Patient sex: M
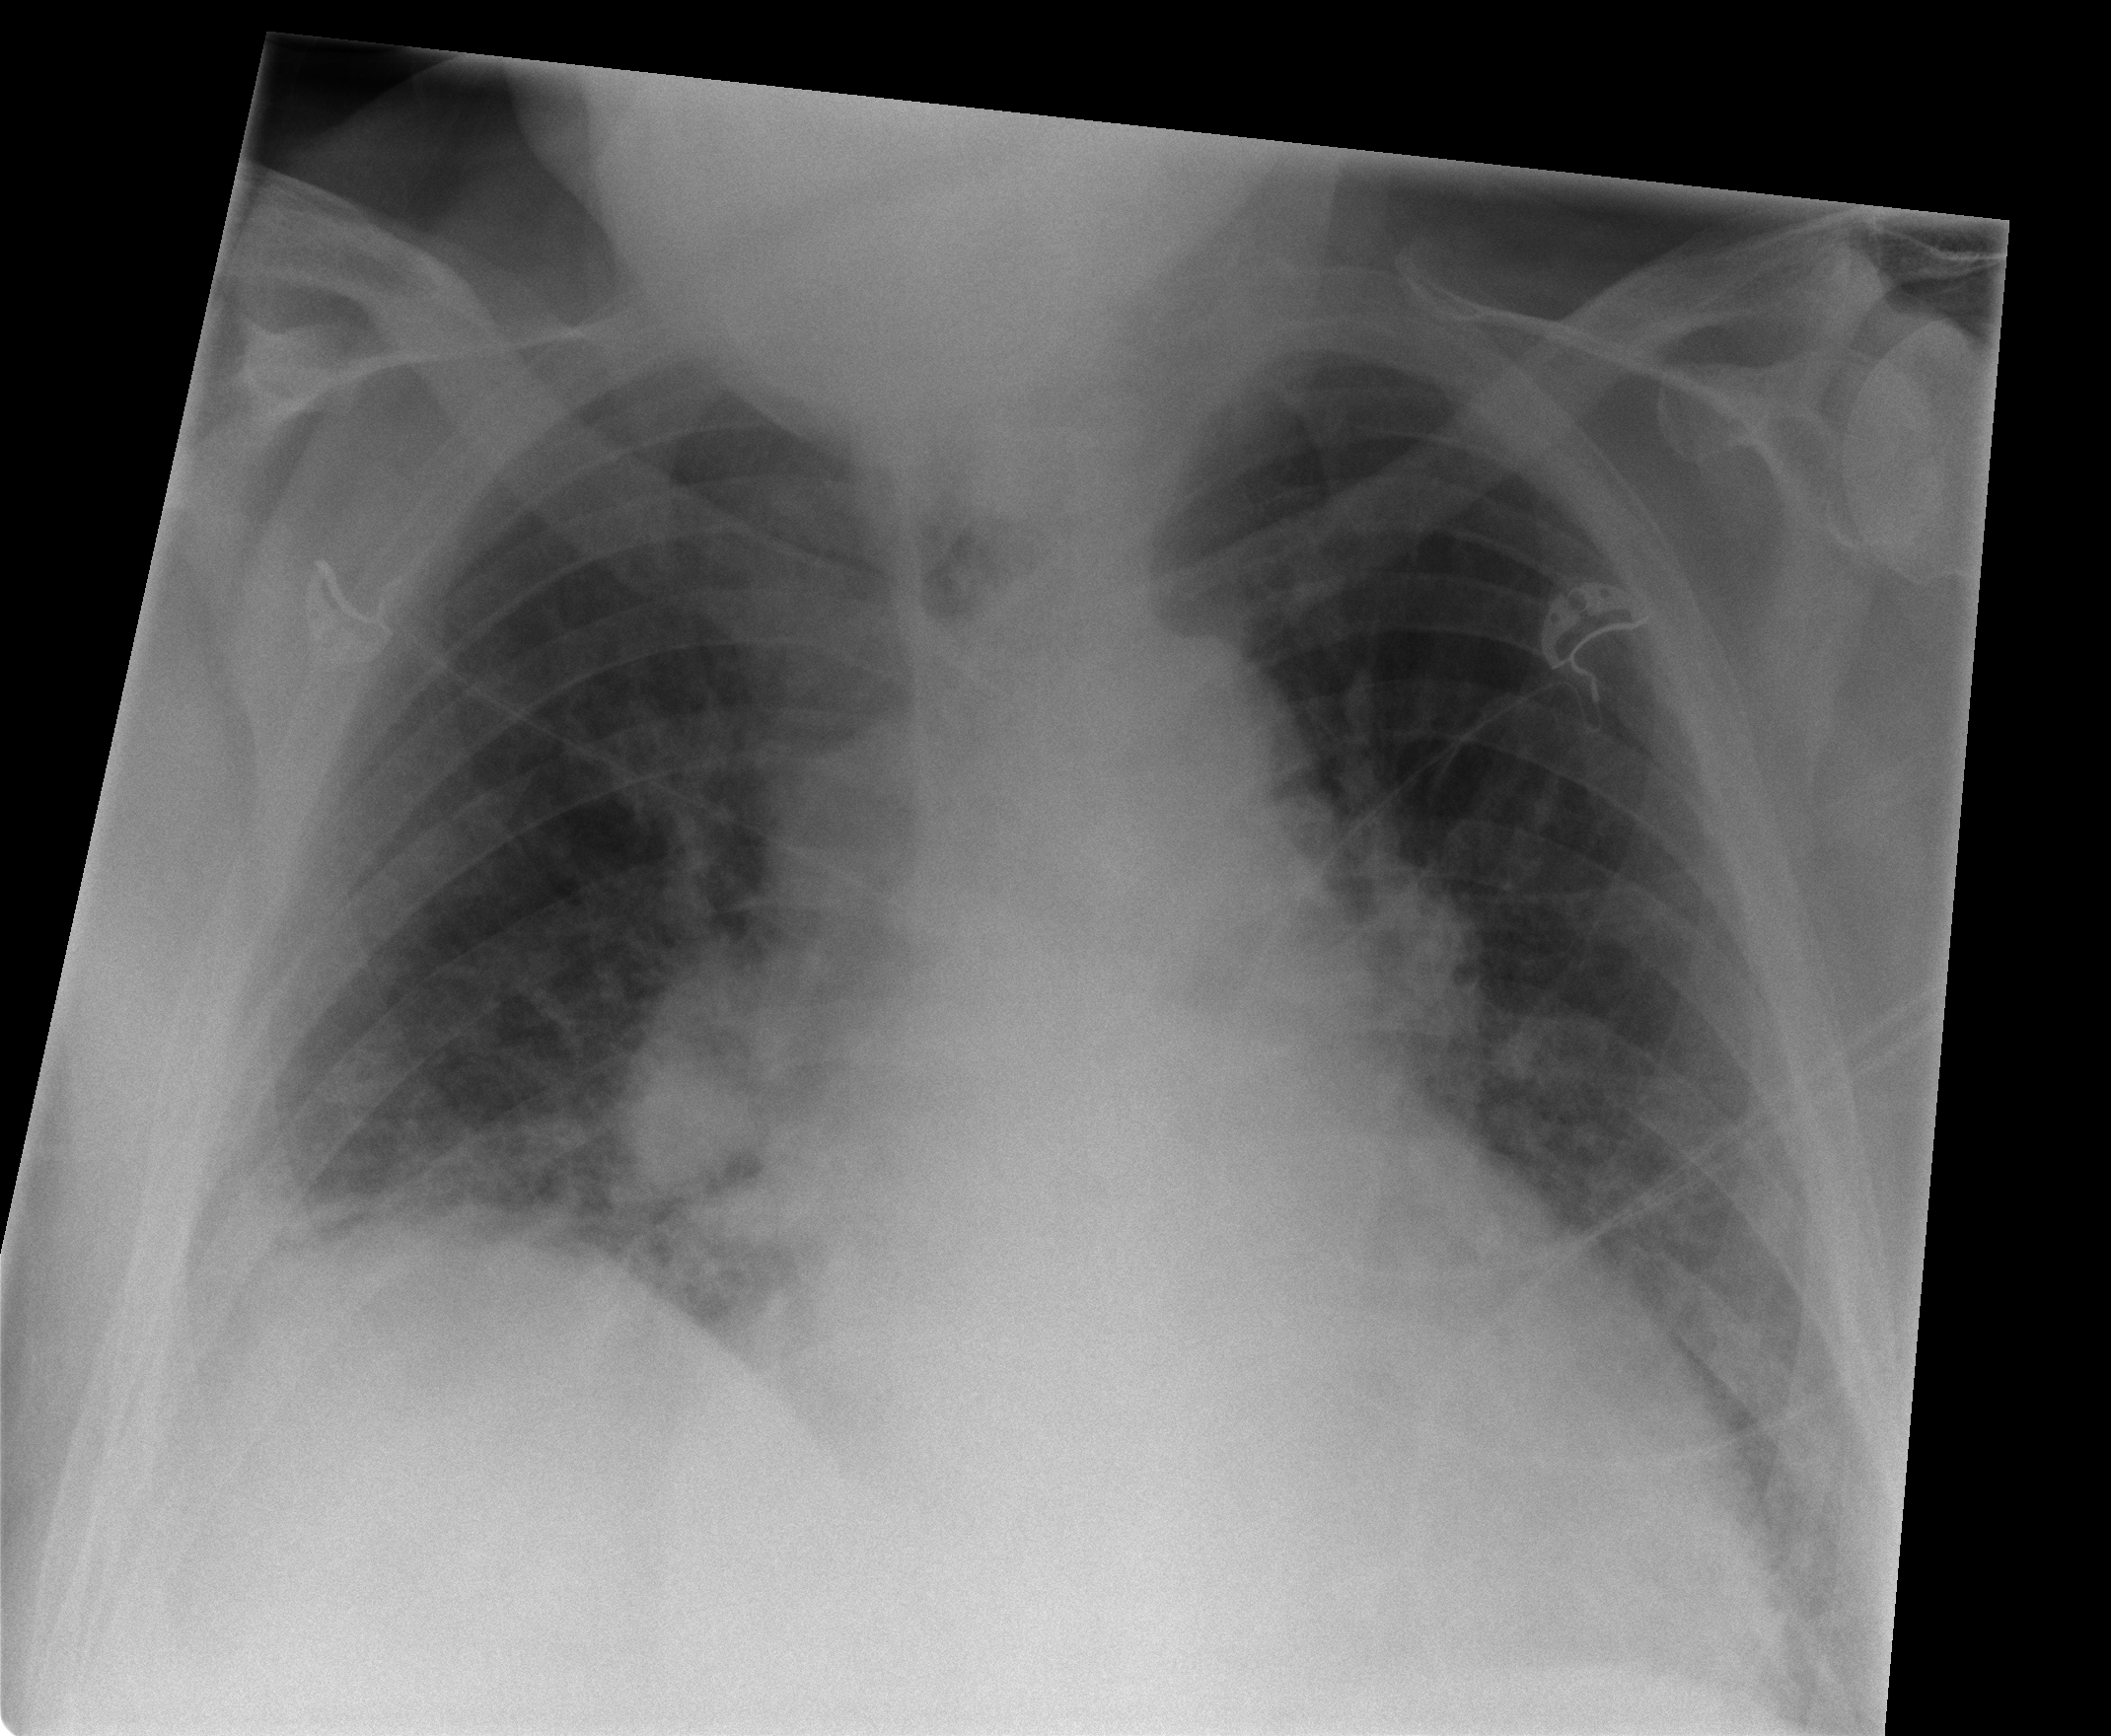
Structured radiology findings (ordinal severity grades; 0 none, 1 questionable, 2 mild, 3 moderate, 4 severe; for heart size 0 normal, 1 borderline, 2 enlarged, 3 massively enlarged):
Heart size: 3
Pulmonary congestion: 2
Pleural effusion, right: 2
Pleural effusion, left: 1
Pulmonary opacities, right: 2
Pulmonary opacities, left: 1
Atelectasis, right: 2
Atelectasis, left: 0